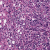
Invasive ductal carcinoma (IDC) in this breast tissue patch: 1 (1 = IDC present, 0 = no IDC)